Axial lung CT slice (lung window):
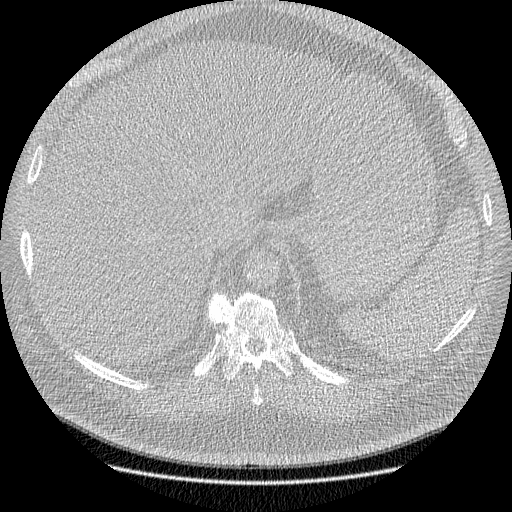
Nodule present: no